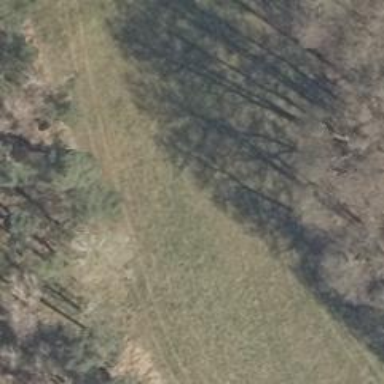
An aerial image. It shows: Hunting stand.